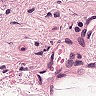
Metastatic tissue present: no